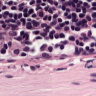
Metastatic tissue present: no